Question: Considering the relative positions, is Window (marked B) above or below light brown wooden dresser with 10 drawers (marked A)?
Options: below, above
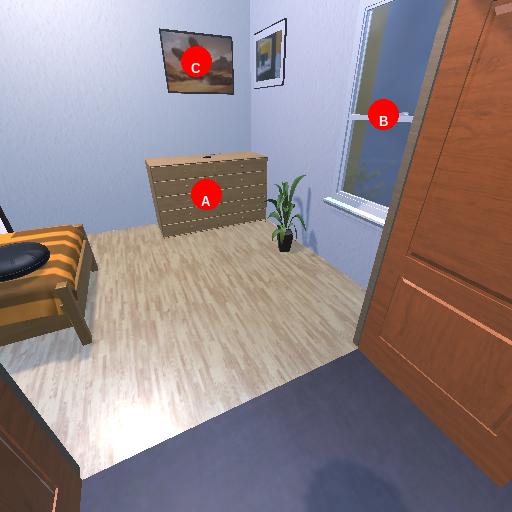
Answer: below